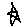
Label: star